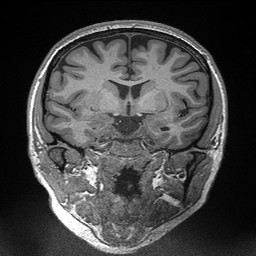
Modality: T1w
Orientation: sagittal
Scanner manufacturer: siemens
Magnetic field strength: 3 T
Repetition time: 2.3 s
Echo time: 0.00298 s